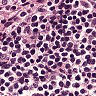
Metastatic tissue present: no